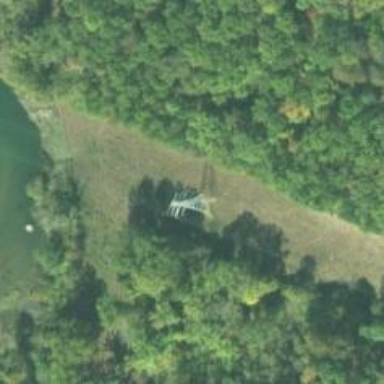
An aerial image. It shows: Power tower.